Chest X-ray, PA view. Patient: 14 years old, sex F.
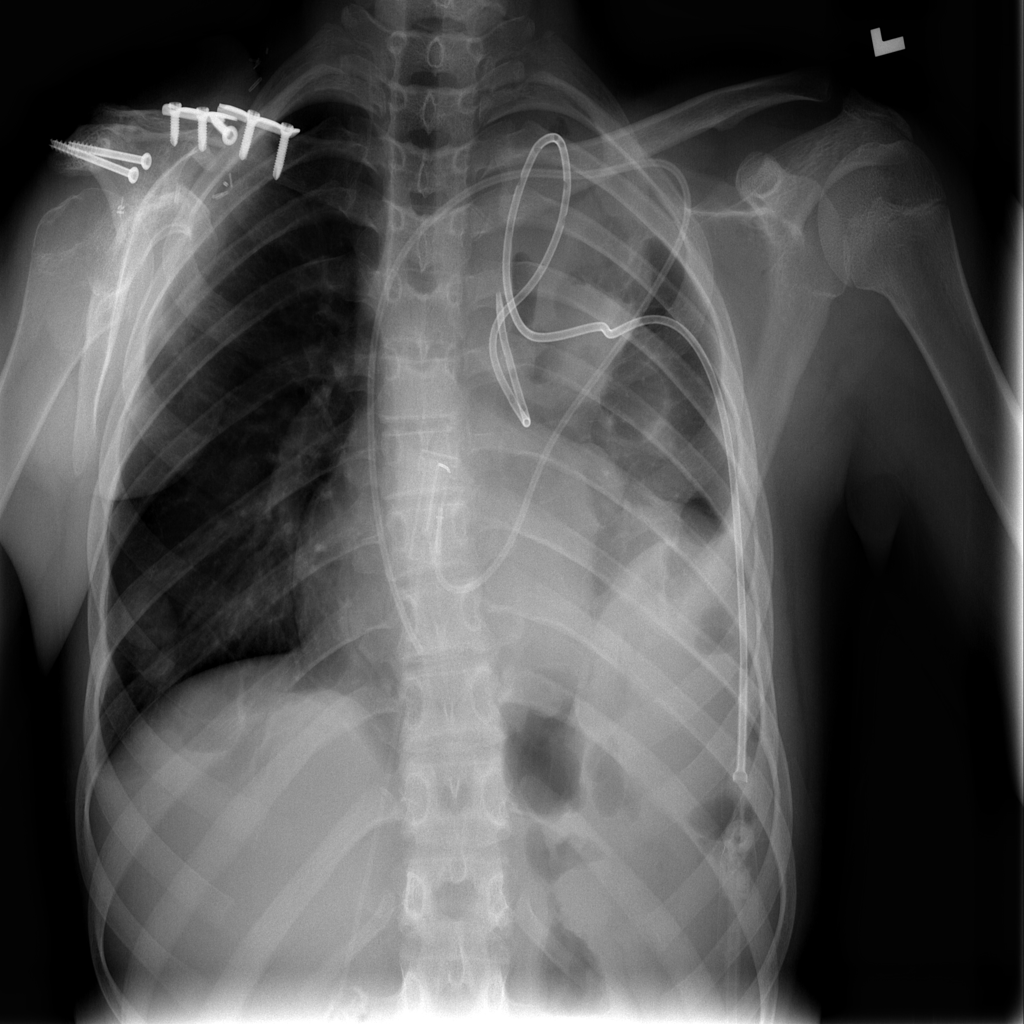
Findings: Effusion, Mass